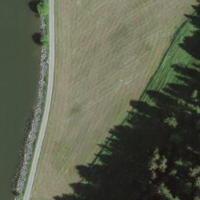
EUNIS habitat code: 44
Species observed at this site:
Barbarea vulgaris
Leucanthemum vulgare
Bistorta officinalis